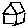
Label: house